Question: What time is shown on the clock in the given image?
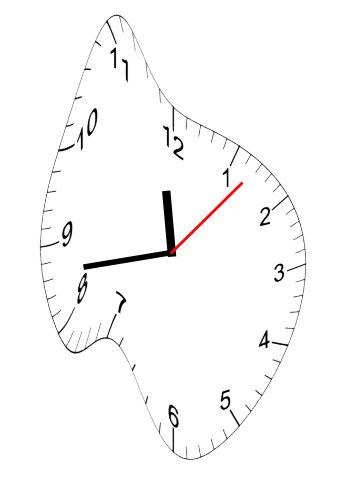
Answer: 11:43:07